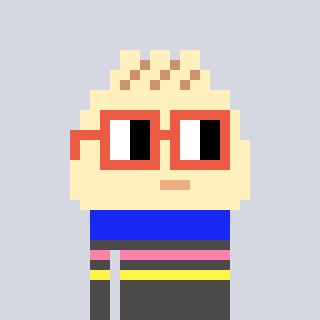
a pixel art character with square orange glasses, a porkbao-shaped head and a grayscale-colored body on a cool background